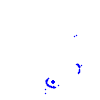
Particle: kaon